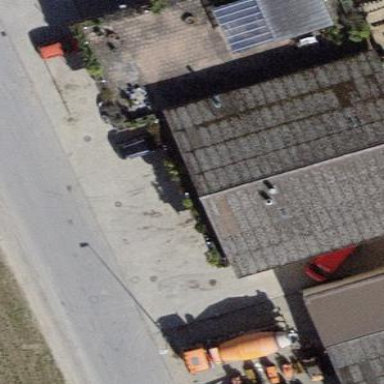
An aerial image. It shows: Building with tile roof.